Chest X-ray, PA view. Patient: 37 years old, sex F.
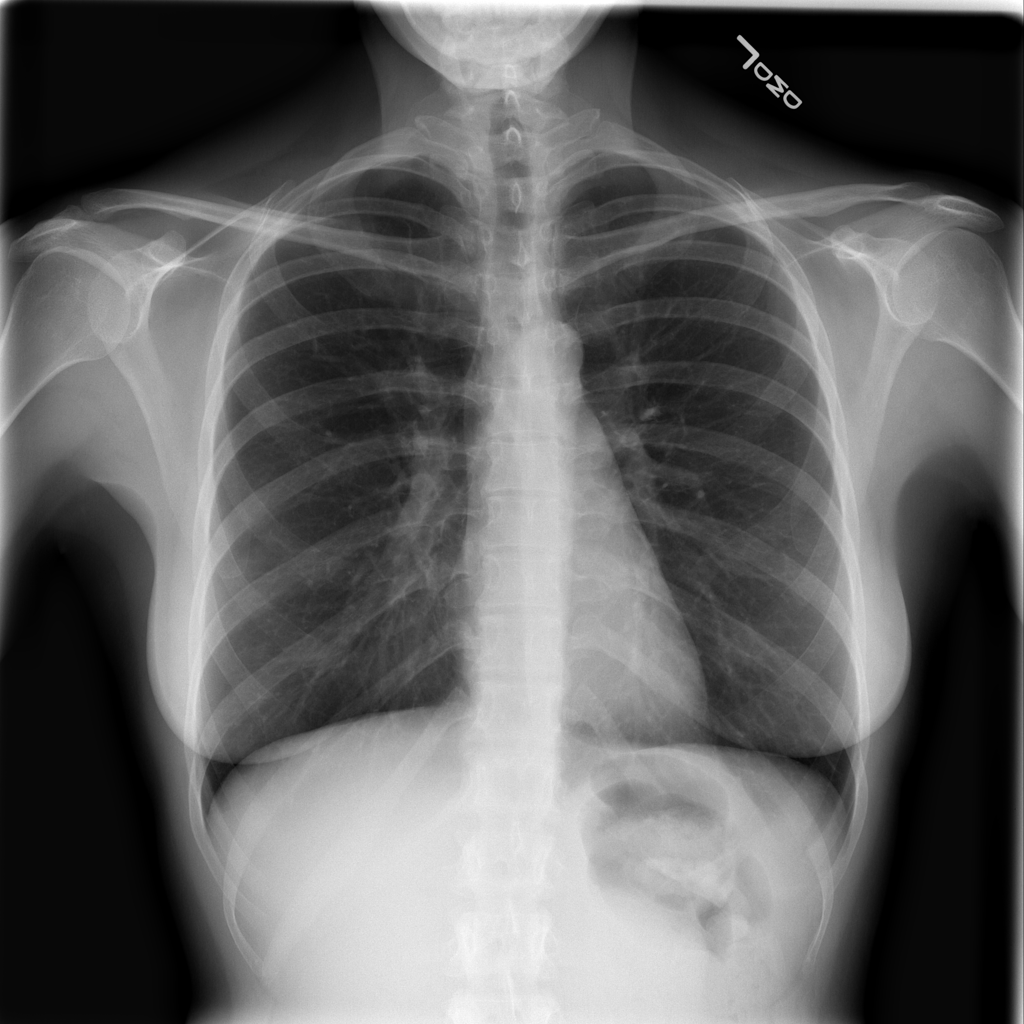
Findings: Infiltration